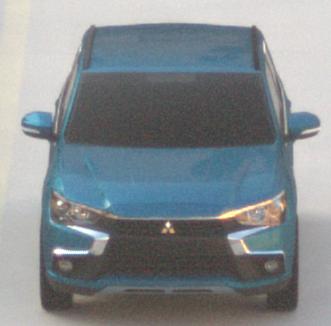
Make: Mitsubishi
Model: Outlander 2.0 Plug-In Hybrid
Detailed model: Outlander (III) Plug-In Hybrid
Model produced from: 2015/10
Model produced until: 2018/08
Doors: 5
Color: blue
Road condition: dry road
Daytime: sunrise or sunset
Contrast: low contrast